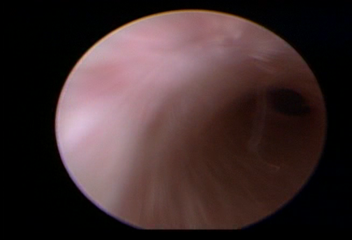
Modality: WLC
Class: Normal mucosa
Bladder cancer association: No